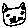
Label: cat